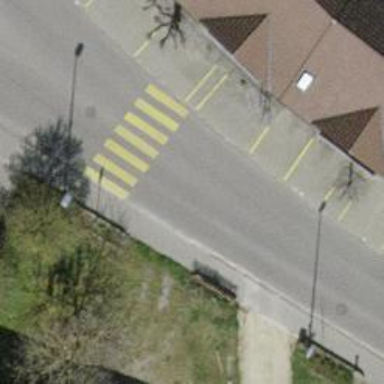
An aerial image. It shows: Uncontrolled zebra crossing.